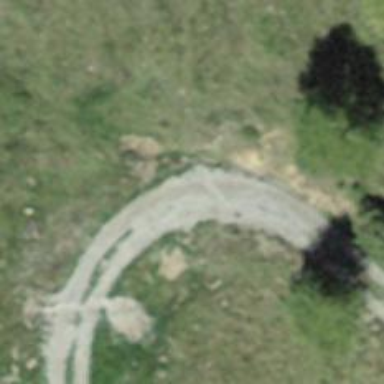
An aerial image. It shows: Track with grade 3 tracktype.